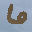
Label: 6